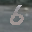
Label: 6